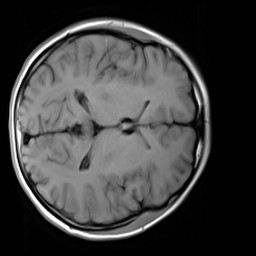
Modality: T1w
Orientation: axial
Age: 21
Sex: female
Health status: healthy
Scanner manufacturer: siemens
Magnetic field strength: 3 T
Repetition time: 4.1 s
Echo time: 0.0085 s